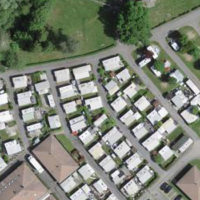
EUNIS habitat code: 53
Species observed at this site:
Ficedula hypoleuca